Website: crate-barrel
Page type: billing-address
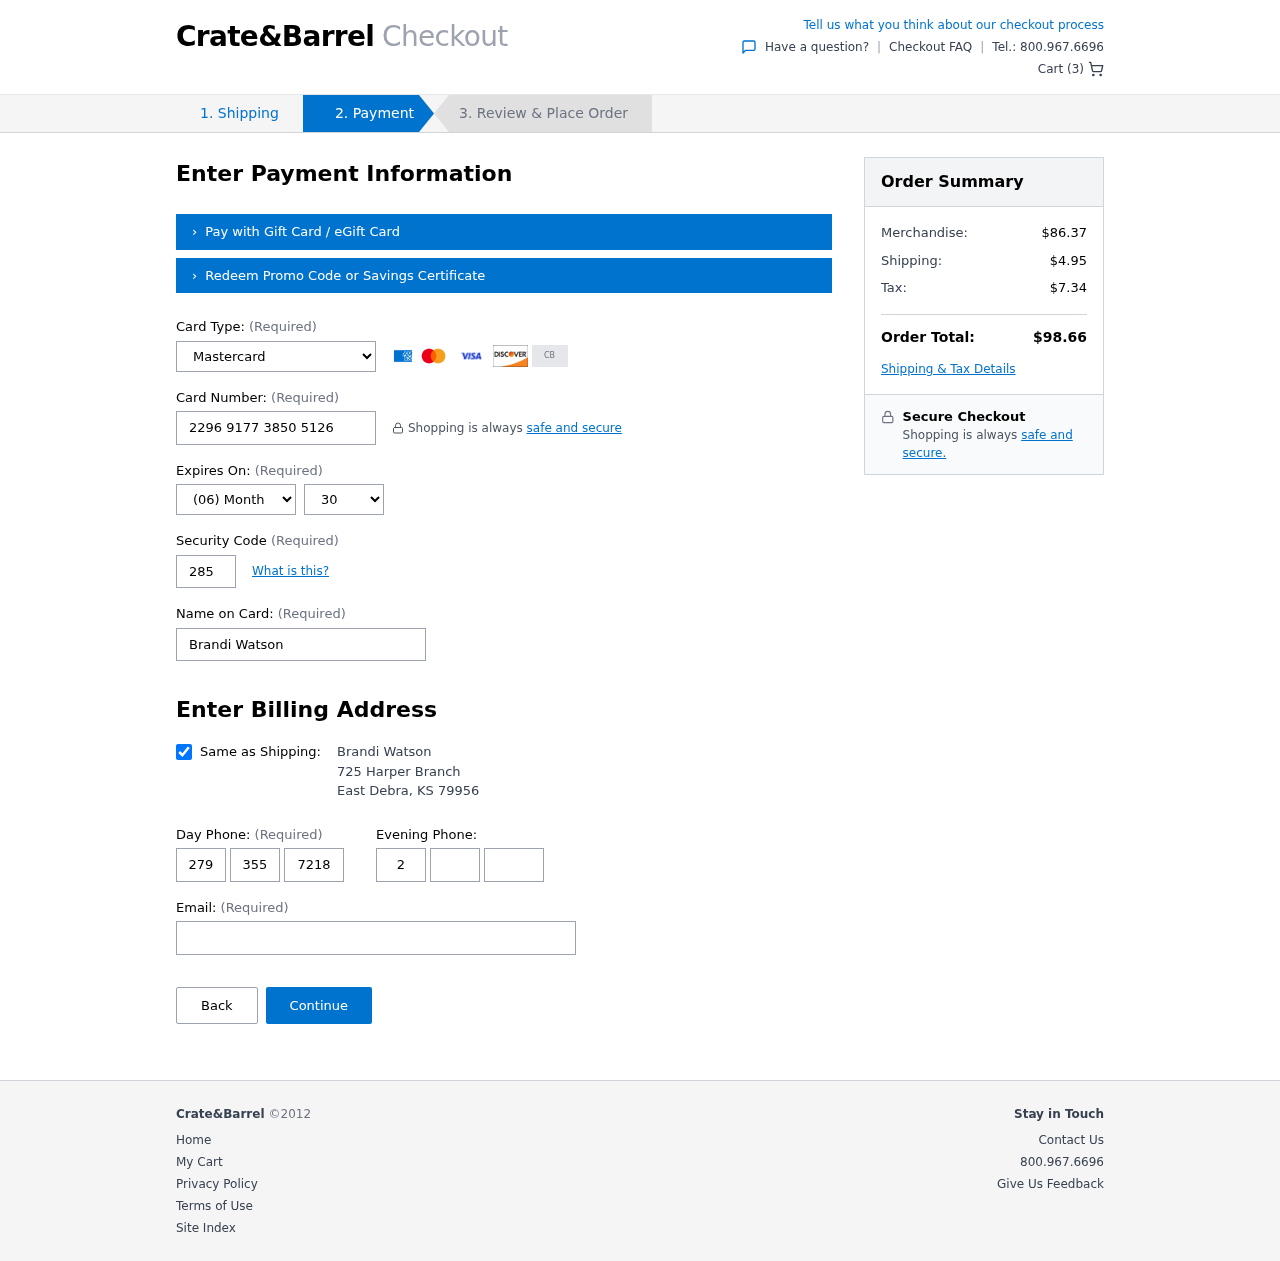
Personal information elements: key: PII_CARD_CVV
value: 285
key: PII_CARD_EXPIRY_MONTH
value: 06
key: PII_CARD_EXPIRY_YEAR
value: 30
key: PII_CARD_NUMBER
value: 2296 9177 3850 5126
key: PII_CARD_TYPE
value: Mastercard
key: PII_CITY
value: East Debra
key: PII_EMAIL
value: bwatson@gmail.com
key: PII_FULLNAME
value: Brandi Watson
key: PII_PHONE_ALT_AREA
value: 247
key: PII_PHONE_ALT_PREFIX
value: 990
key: PII_PHONE_ALT_SUFFIX
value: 3827
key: PII_PHONE_AREA
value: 279
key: PII_PHONE_PREFIX
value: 355
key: PII_PHONE_SUFFIX
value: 7218
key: PII_POSTCODE
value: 79956
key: PII_STATE_ABBR
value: KS
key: PII_STREET
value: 725 Harper Branch
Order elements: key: ORDER_NUM_ITEMS
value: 3
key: ORDER_SUBTOTAL
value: $86.37
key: ORDER_SHIPPING_COST
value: $4.95
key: ORDER_TAX
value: $7.34
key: ORDER_TOTAL
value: $98.66